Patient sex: M
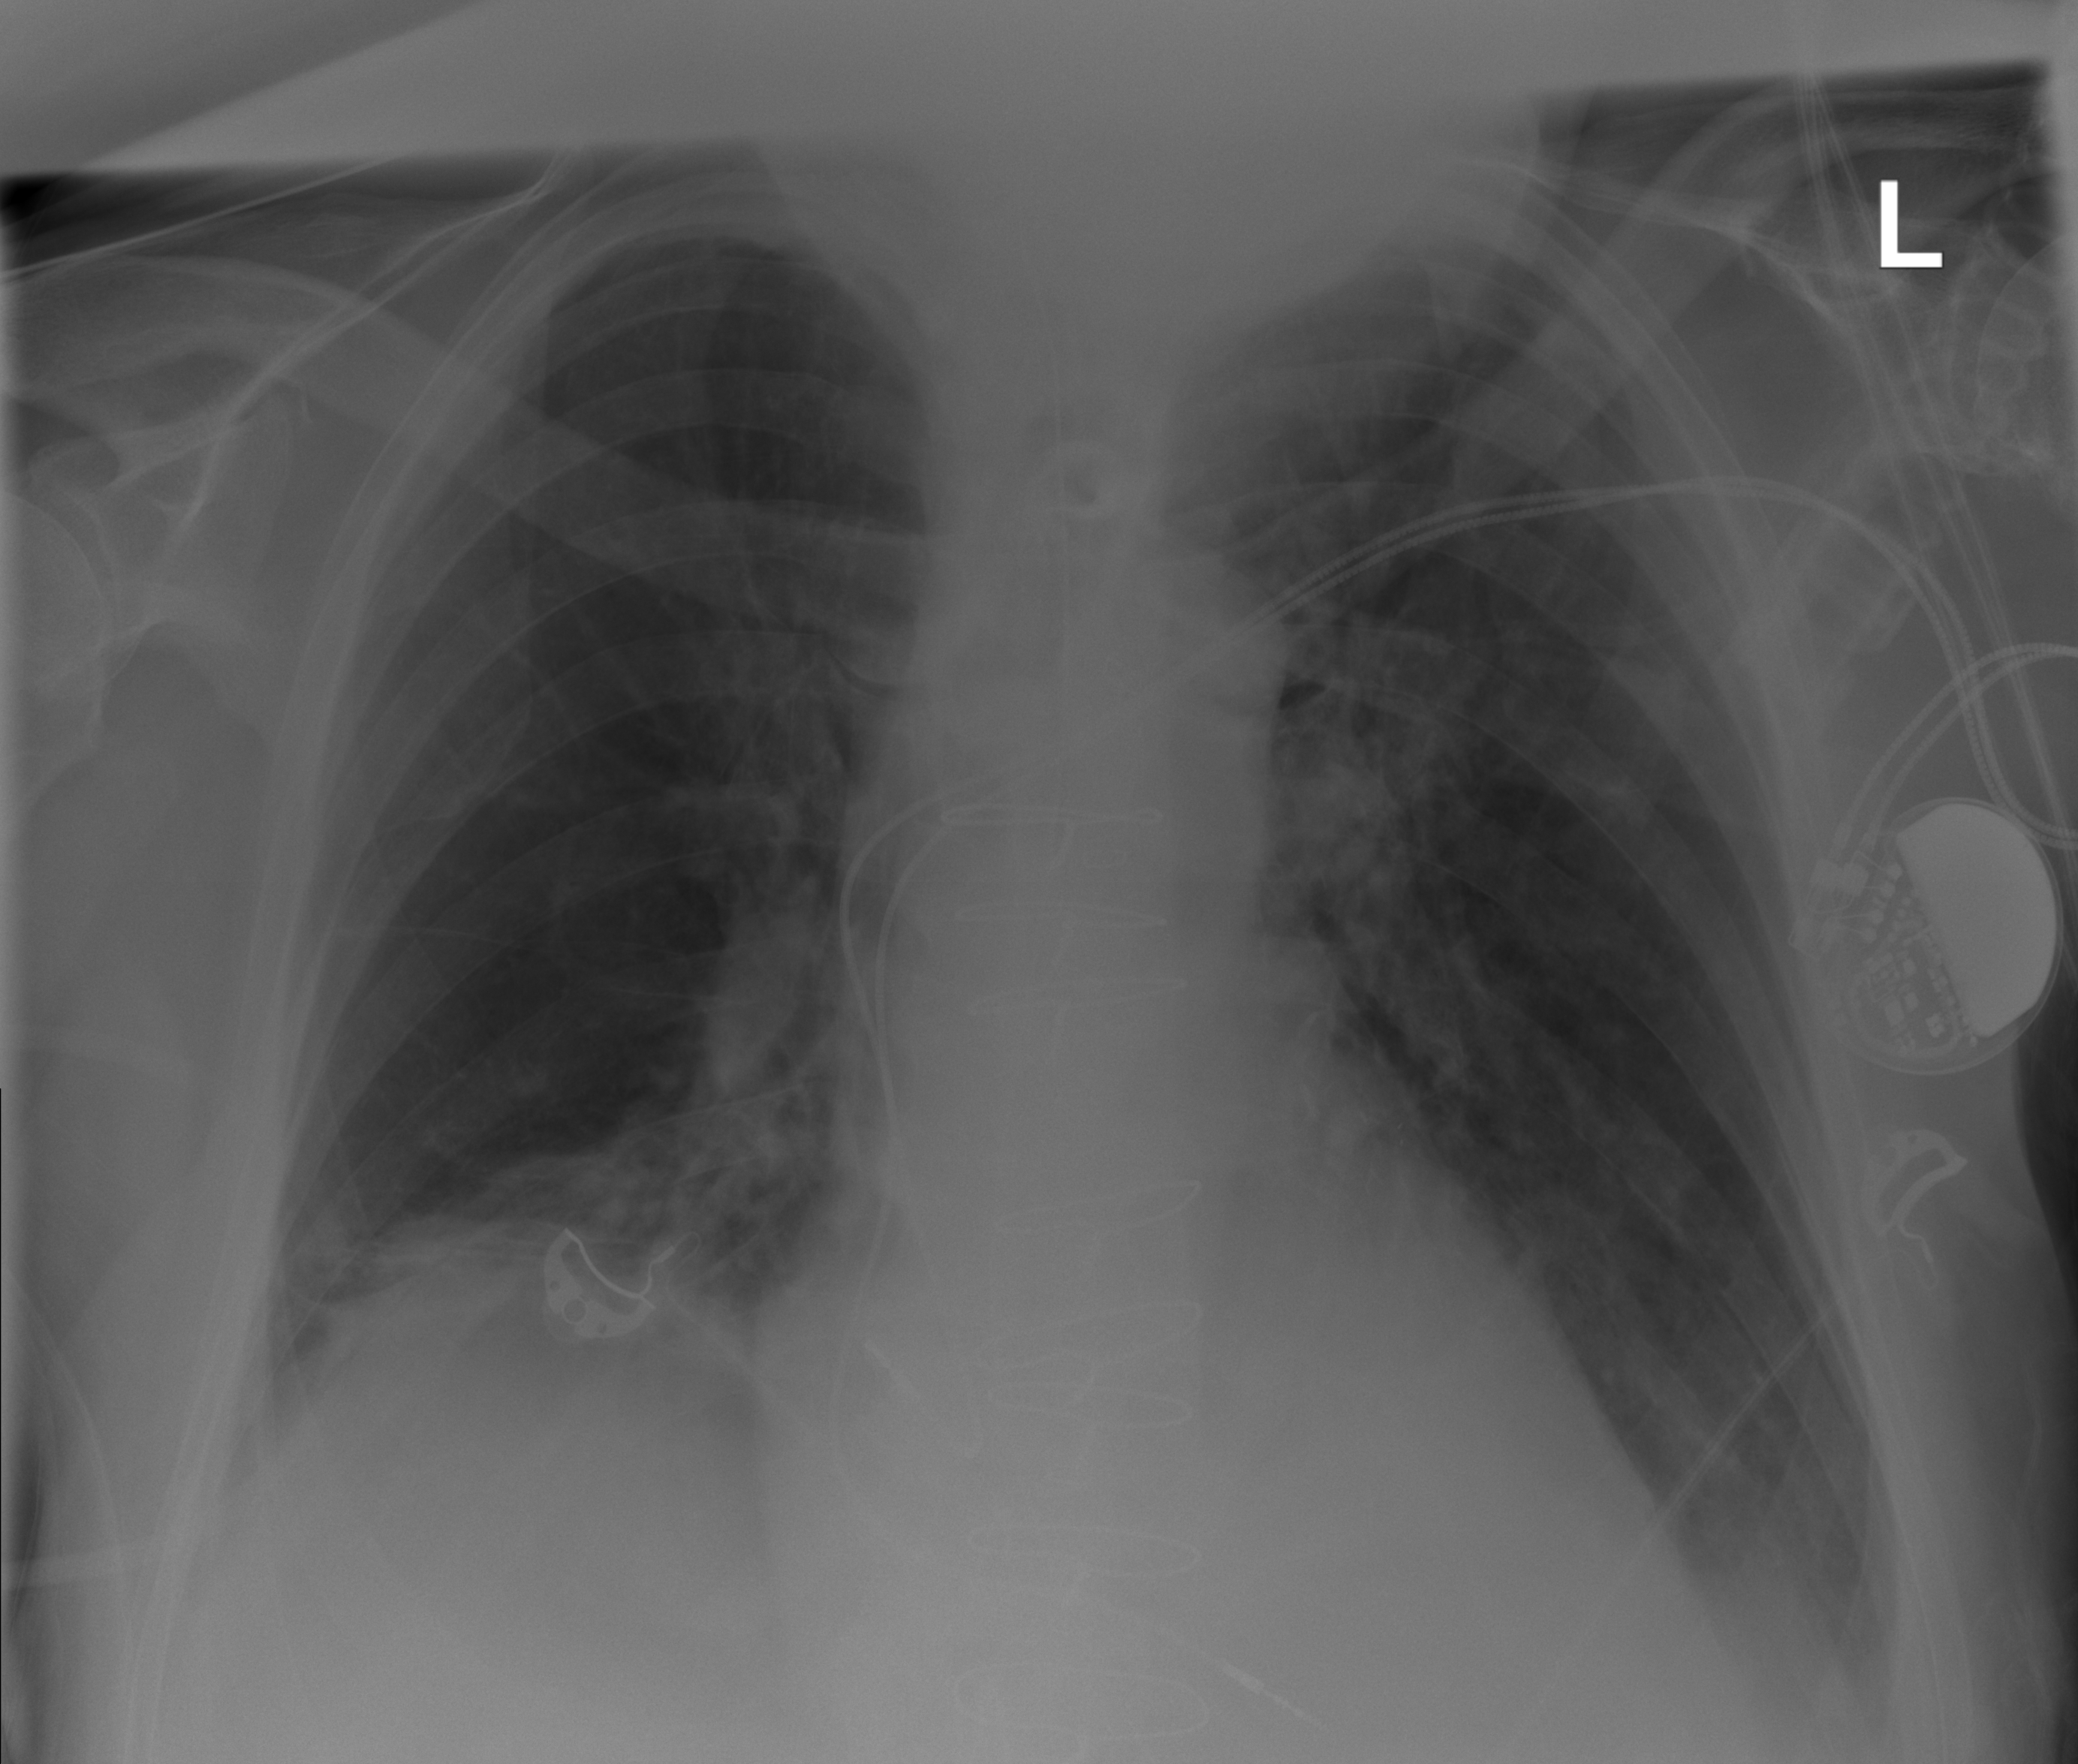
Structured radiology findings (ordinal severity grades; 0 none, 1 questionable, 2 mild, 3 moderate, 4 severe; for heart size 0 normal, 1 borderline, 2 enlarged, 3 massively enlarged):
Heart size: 0
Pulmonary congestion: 0
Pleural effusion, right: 2
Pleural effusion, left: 0
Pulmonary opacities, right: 0
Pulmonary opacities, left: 0
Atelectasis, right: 2
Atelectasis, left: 0